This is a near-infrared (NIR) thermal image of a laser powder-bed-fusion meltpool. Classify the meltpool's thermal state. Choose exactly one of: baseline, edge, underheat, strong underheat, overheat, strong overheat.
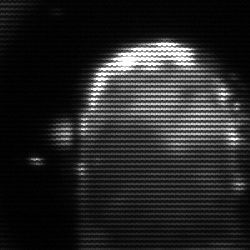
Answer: baseline